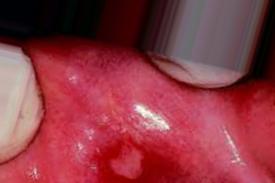
Condition: Mouth Ulcer